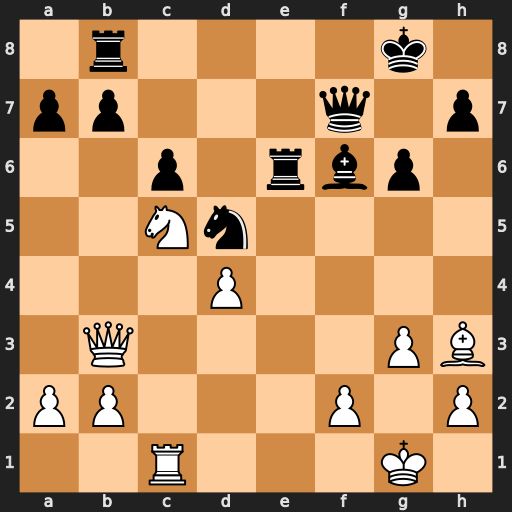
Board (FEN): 1r4k1/pp3q1p/2p1rbp1/2Nn4/3P4/1Q4PB/PP3P1P/2R3K1
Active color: w
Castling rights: -
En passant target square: -
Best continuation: Bxe6 Qxe6 Nxe6